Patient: sex M, age 53
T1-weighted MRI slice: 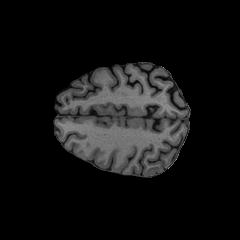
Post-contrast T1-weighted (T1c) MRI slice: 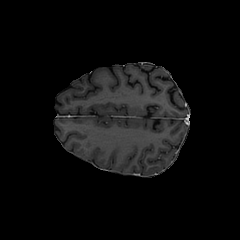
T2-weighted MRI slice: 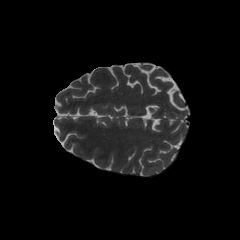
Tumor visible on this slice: no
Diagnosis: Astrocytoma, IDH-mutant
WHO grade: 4